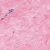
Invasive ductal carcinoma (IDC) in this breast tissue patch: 0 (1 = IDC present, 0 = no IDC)